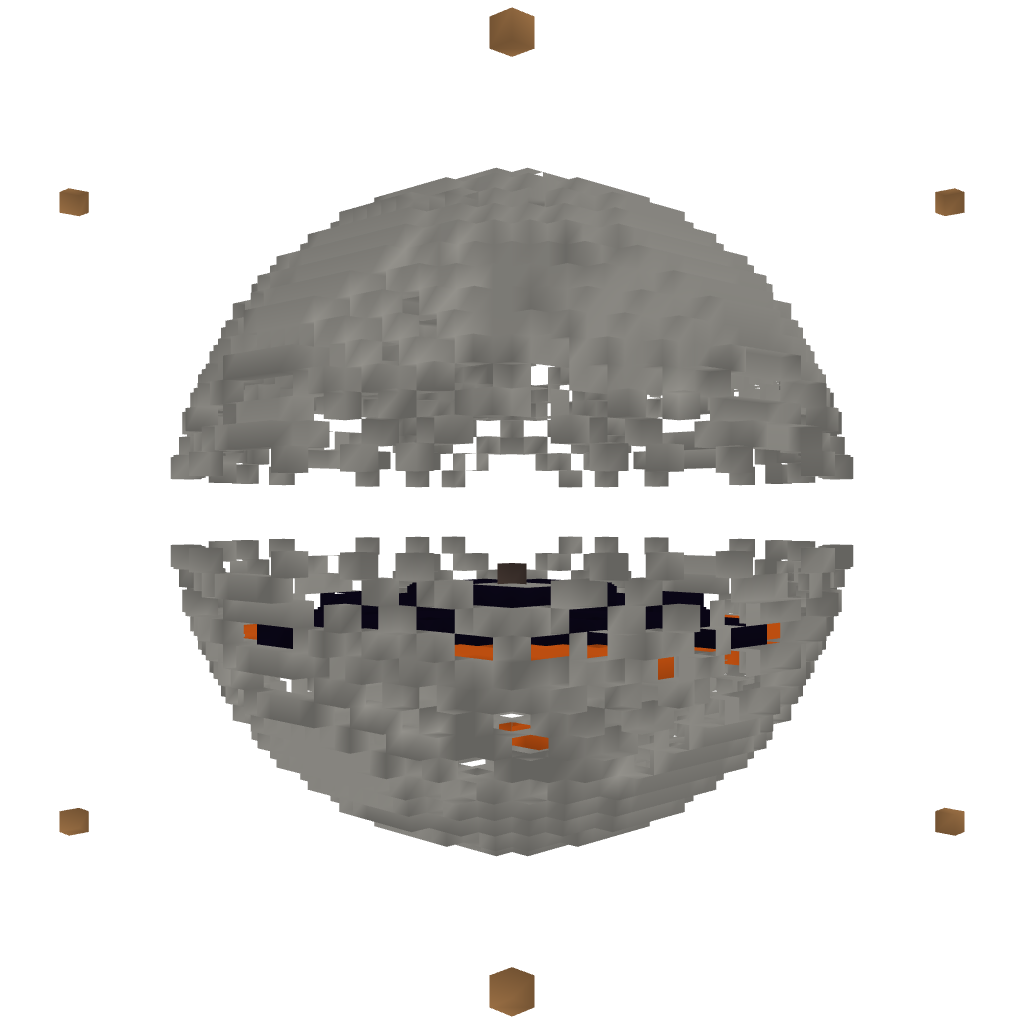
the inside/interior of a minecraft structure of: PVP Lava Crossing